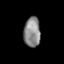
Tissue: prostate
Cell type: Epithelial cells
Senescence score: 0.3466
Nuclear area (px): 491
Mean DAPI intensity: 136.033